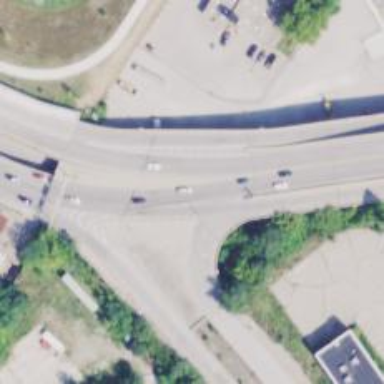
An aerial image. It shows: Viaduct bridge for trunk link highway.